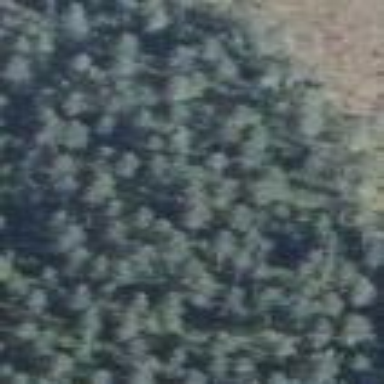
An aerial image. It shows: Needle-leaved woodland.